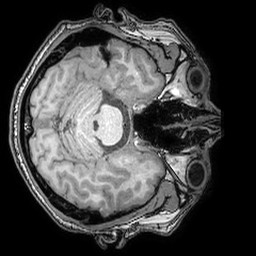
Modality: T1w
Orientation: axial
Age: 44
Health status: ill
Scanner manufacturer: philips
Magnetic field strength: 3 T
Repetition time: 0.007 s
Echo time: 0.0035 s